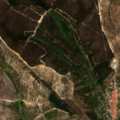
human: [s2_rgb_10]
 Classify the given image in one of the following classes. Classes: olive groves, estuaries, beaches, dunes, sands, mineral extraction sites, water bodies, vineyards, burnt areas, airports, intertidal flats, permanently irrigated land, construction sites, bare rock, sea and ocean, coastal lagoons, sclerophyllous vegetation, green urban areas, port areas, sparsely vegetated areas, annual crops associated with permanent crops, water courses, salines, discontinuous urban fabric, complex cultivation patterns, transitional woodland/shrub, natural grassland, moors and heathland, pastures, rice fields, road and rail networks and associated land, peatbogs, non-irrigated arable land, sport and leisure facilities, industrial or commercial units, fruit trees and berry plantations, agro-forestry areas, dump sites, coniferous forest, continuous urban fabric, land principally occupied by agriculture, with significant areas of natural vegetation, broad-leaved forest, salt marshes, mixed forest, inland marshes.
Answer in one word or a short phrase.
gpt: complex cultivation patterns, broad-leaved forest, mixed forest, transitional woodland/shrub